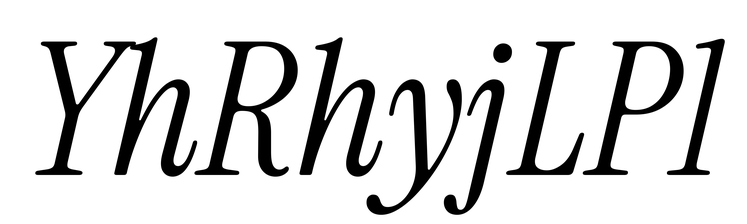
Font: InstrumentSerif-Italic